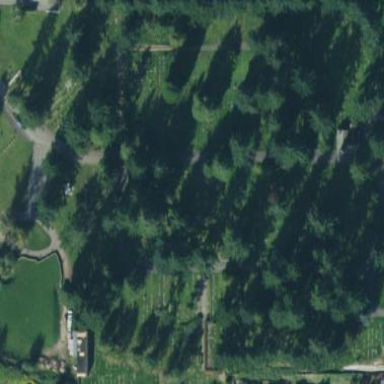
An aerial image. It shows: Grave yard.